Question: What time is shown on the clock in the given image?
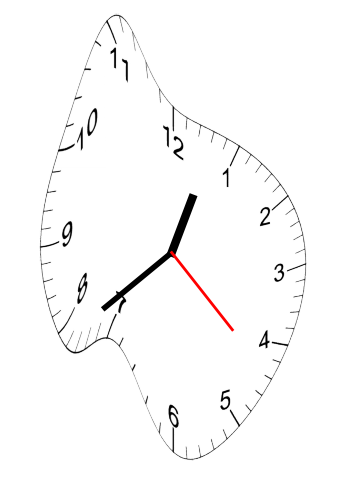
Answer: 12:38:22